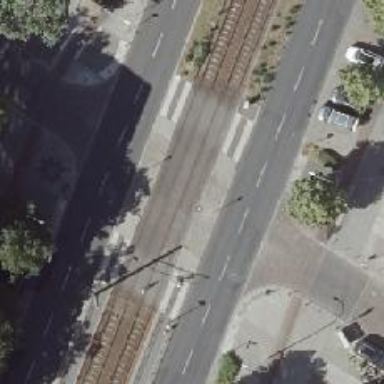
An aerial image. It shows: Service road with separate asphalt sidewalks on both sides.